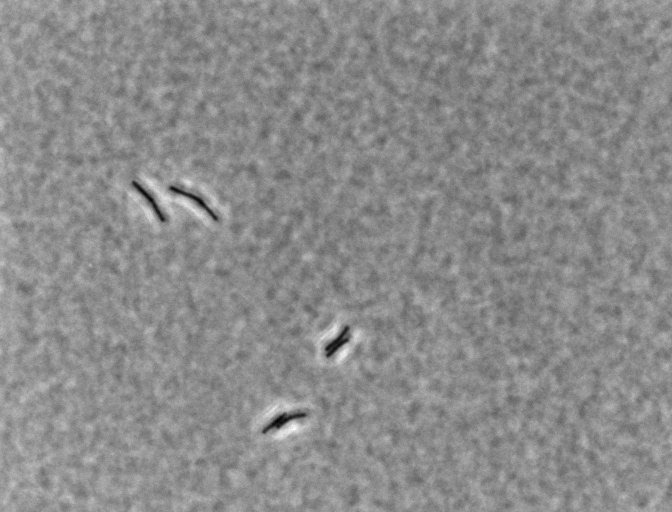
Bacillus coagulans